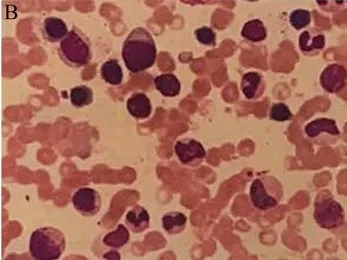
Periodic acid-Schiff staining of bone marrow aspirate from the 3 patients at the time of admission. Patient 2 had chronic myeloid leukemia.
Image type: pathology (pas)